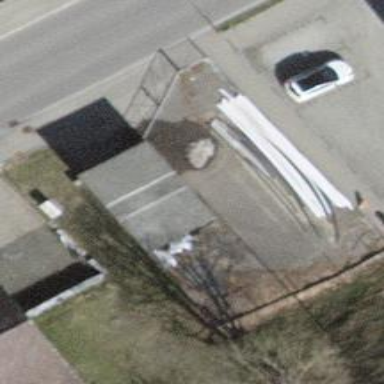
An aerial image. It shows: Shed building housing power substation.